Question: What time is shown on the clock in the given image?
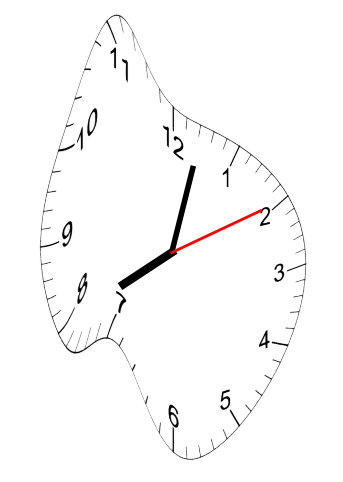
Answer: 08:02:10